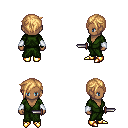
a pixel art fantasy rpg character, female body template, human, dark skin, green robe, metal pants, light blonde pixie cut hairstyle, white cloth bracers, gold boots, dagger, four views (front, back, left, right), 2x2 character sprite sheet, small pixel art, hard edges, no anti-aliasing